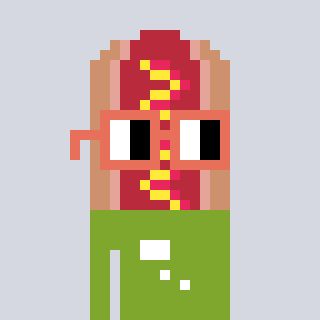
a pixel art character with square orange glasses, a hotdog-shaped head and a slimegreen-colored body on a cool background